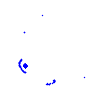
Particle: pion